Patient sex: M
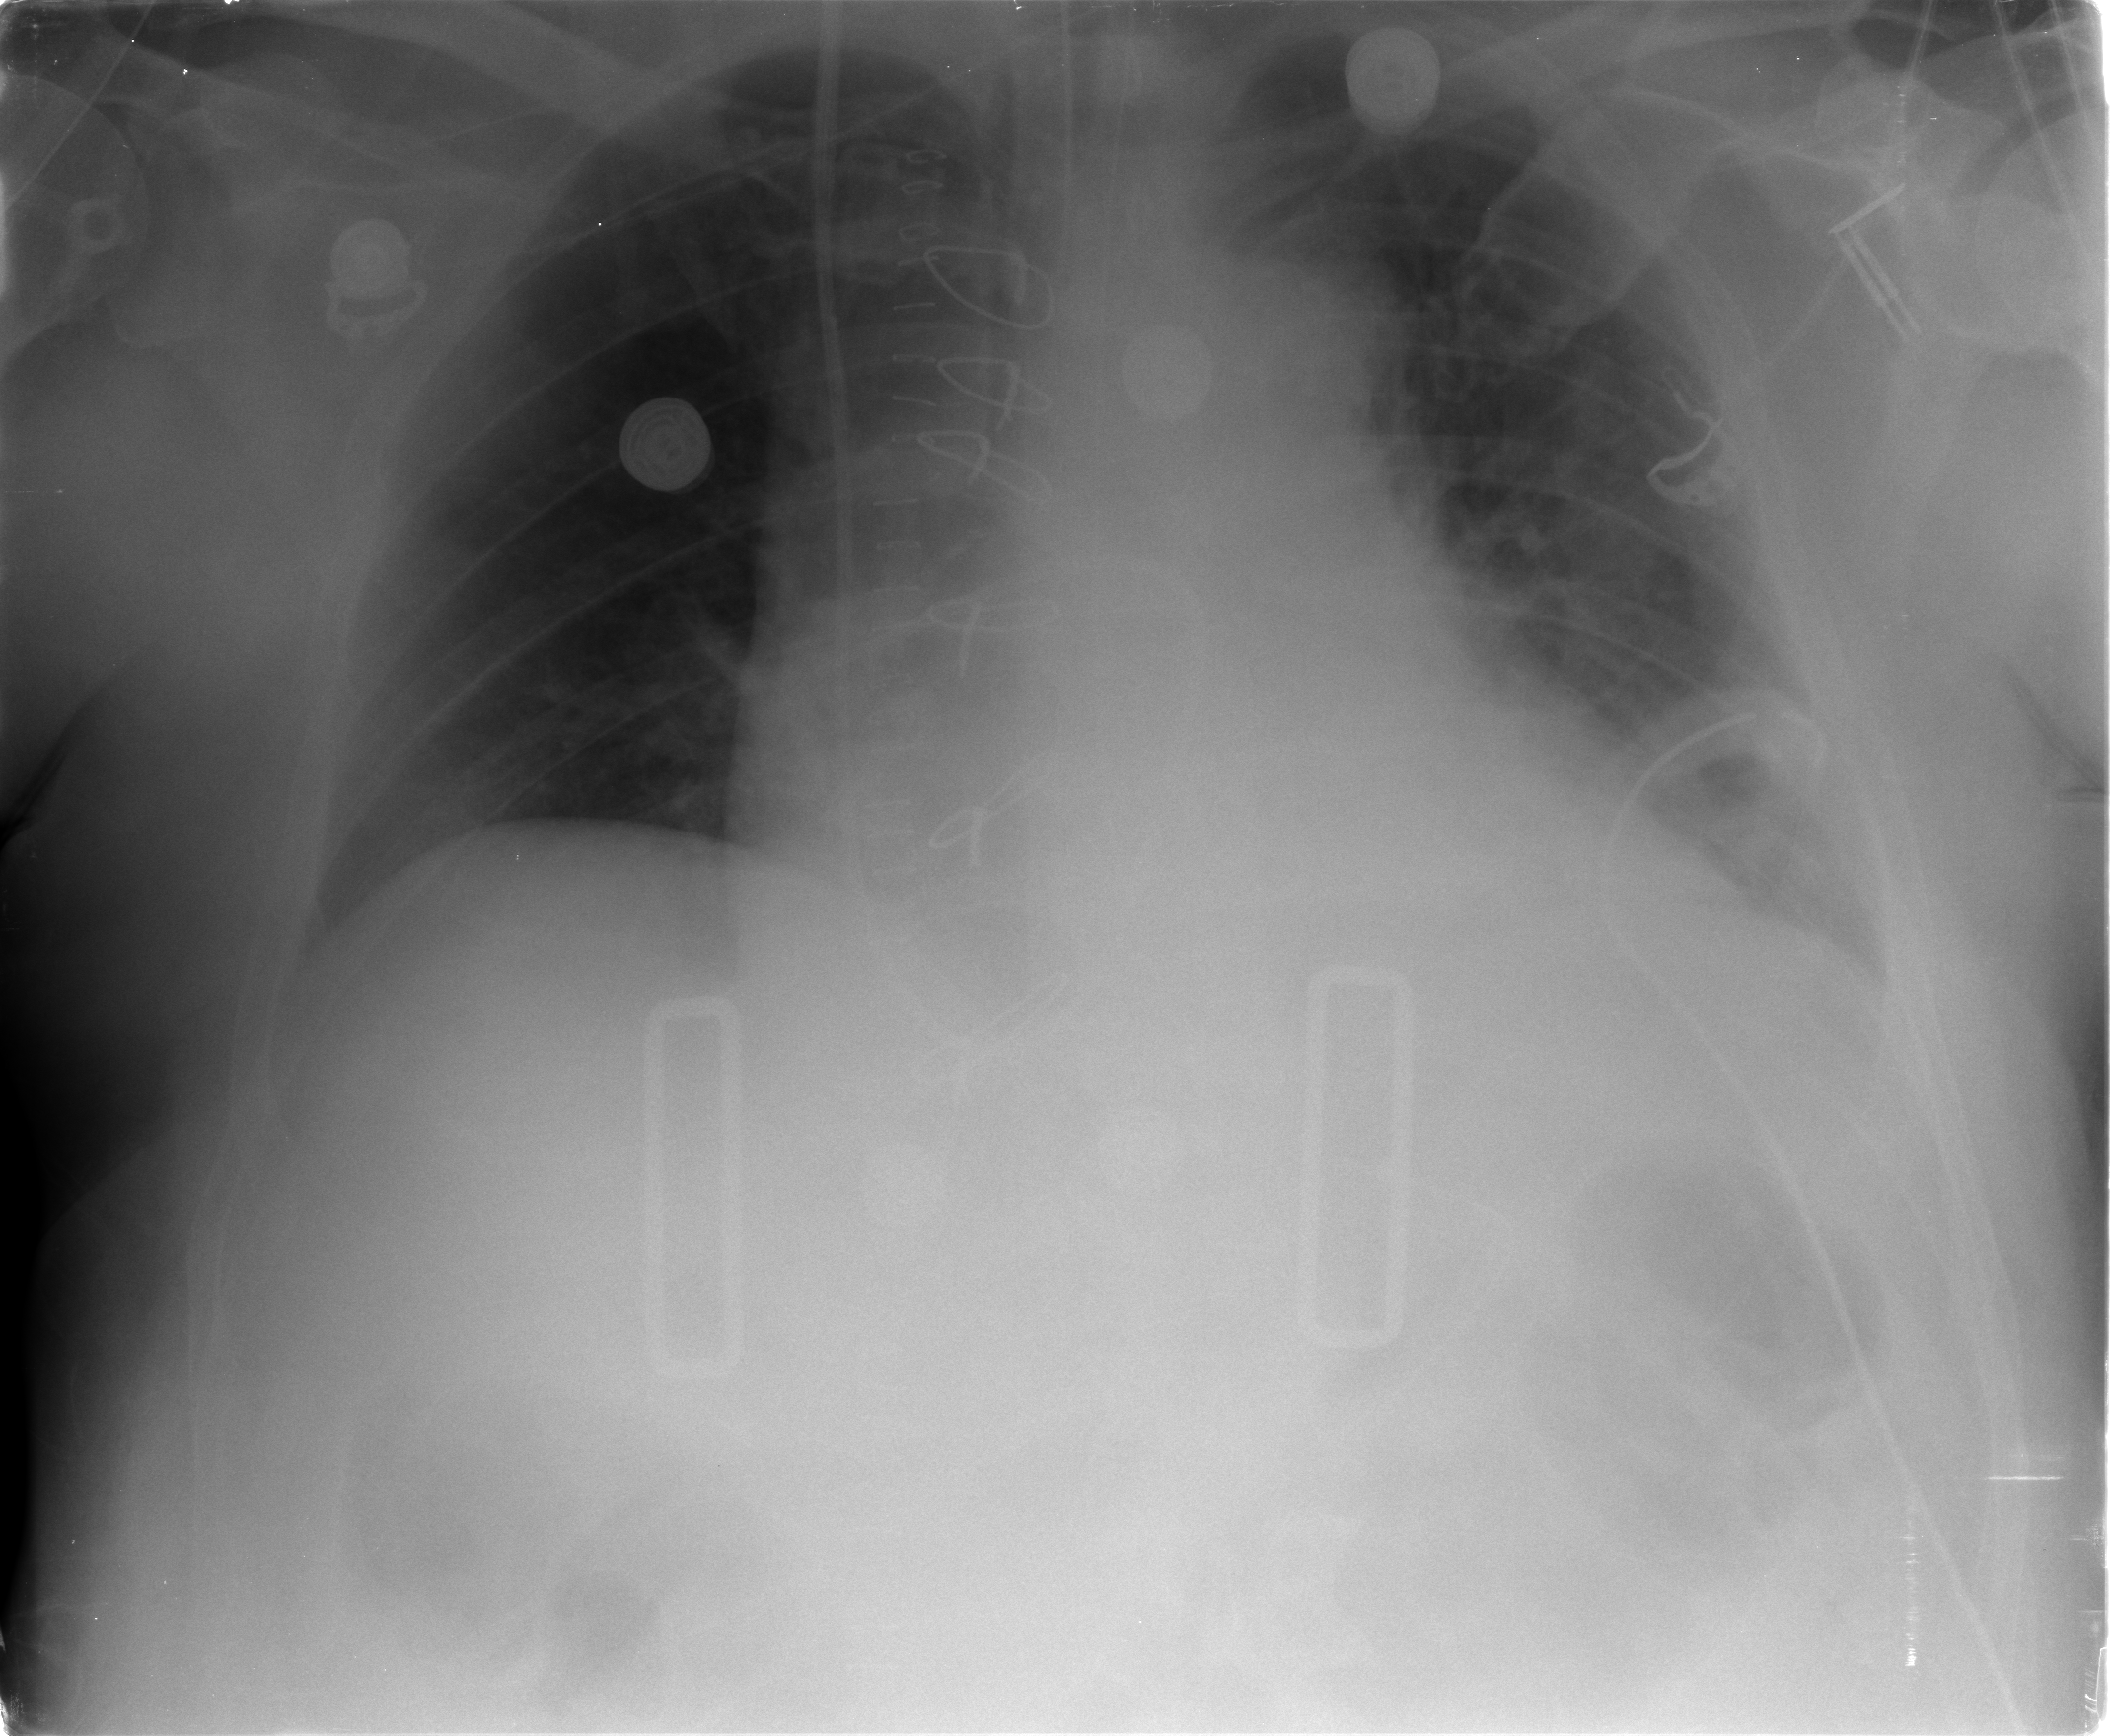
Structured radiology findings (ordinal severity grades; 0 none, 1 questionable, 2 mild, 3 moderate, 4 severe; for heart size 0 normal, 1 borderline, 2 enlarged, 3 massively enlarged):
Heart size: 2
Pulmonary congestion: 2
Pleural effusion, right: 0
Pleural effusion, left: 2
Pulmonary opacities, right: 0
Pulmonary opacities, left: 0
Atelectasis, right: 0
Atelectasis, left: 3